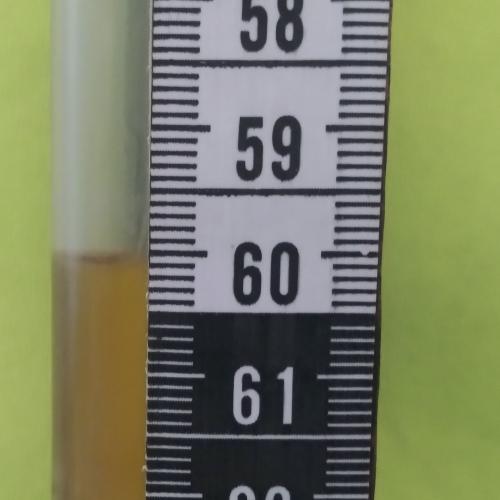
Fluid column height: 60.0 cm